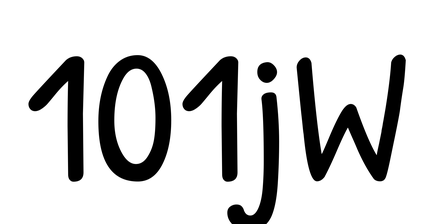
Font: PatrickHand-Regular